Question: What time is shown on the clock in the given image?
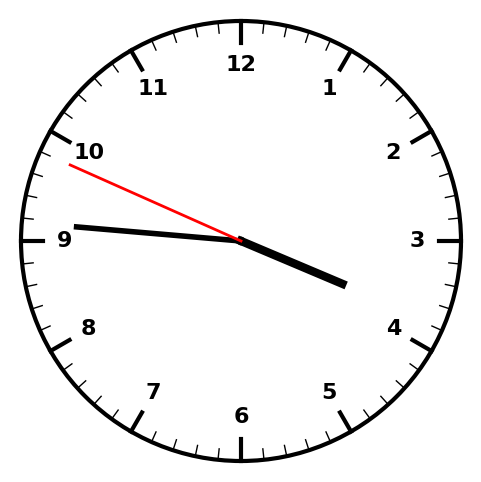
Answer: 03:45:49